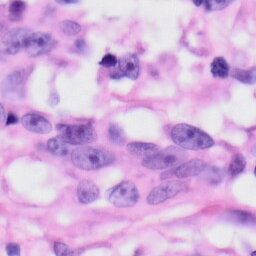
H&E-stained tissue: Skin